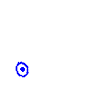
Particle: proton